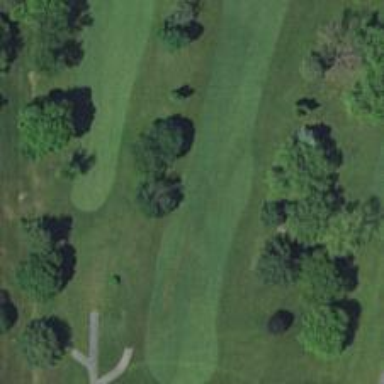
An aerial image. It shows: View of golf hole.